Brain MRI, t2w sequence, axial 2D slice.
Patient: age 23, sex F, weight 78 kg, height 1.78 m
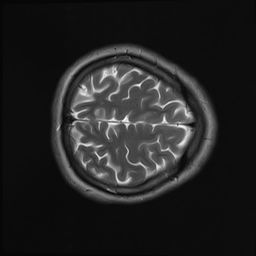